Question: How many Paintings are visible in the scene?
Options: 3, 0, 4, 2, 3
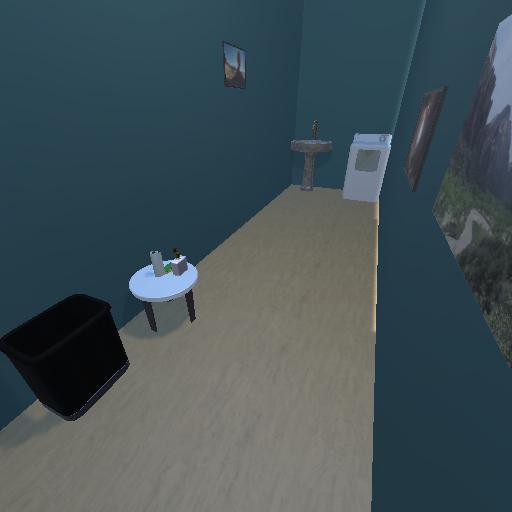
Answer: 3